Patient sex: M
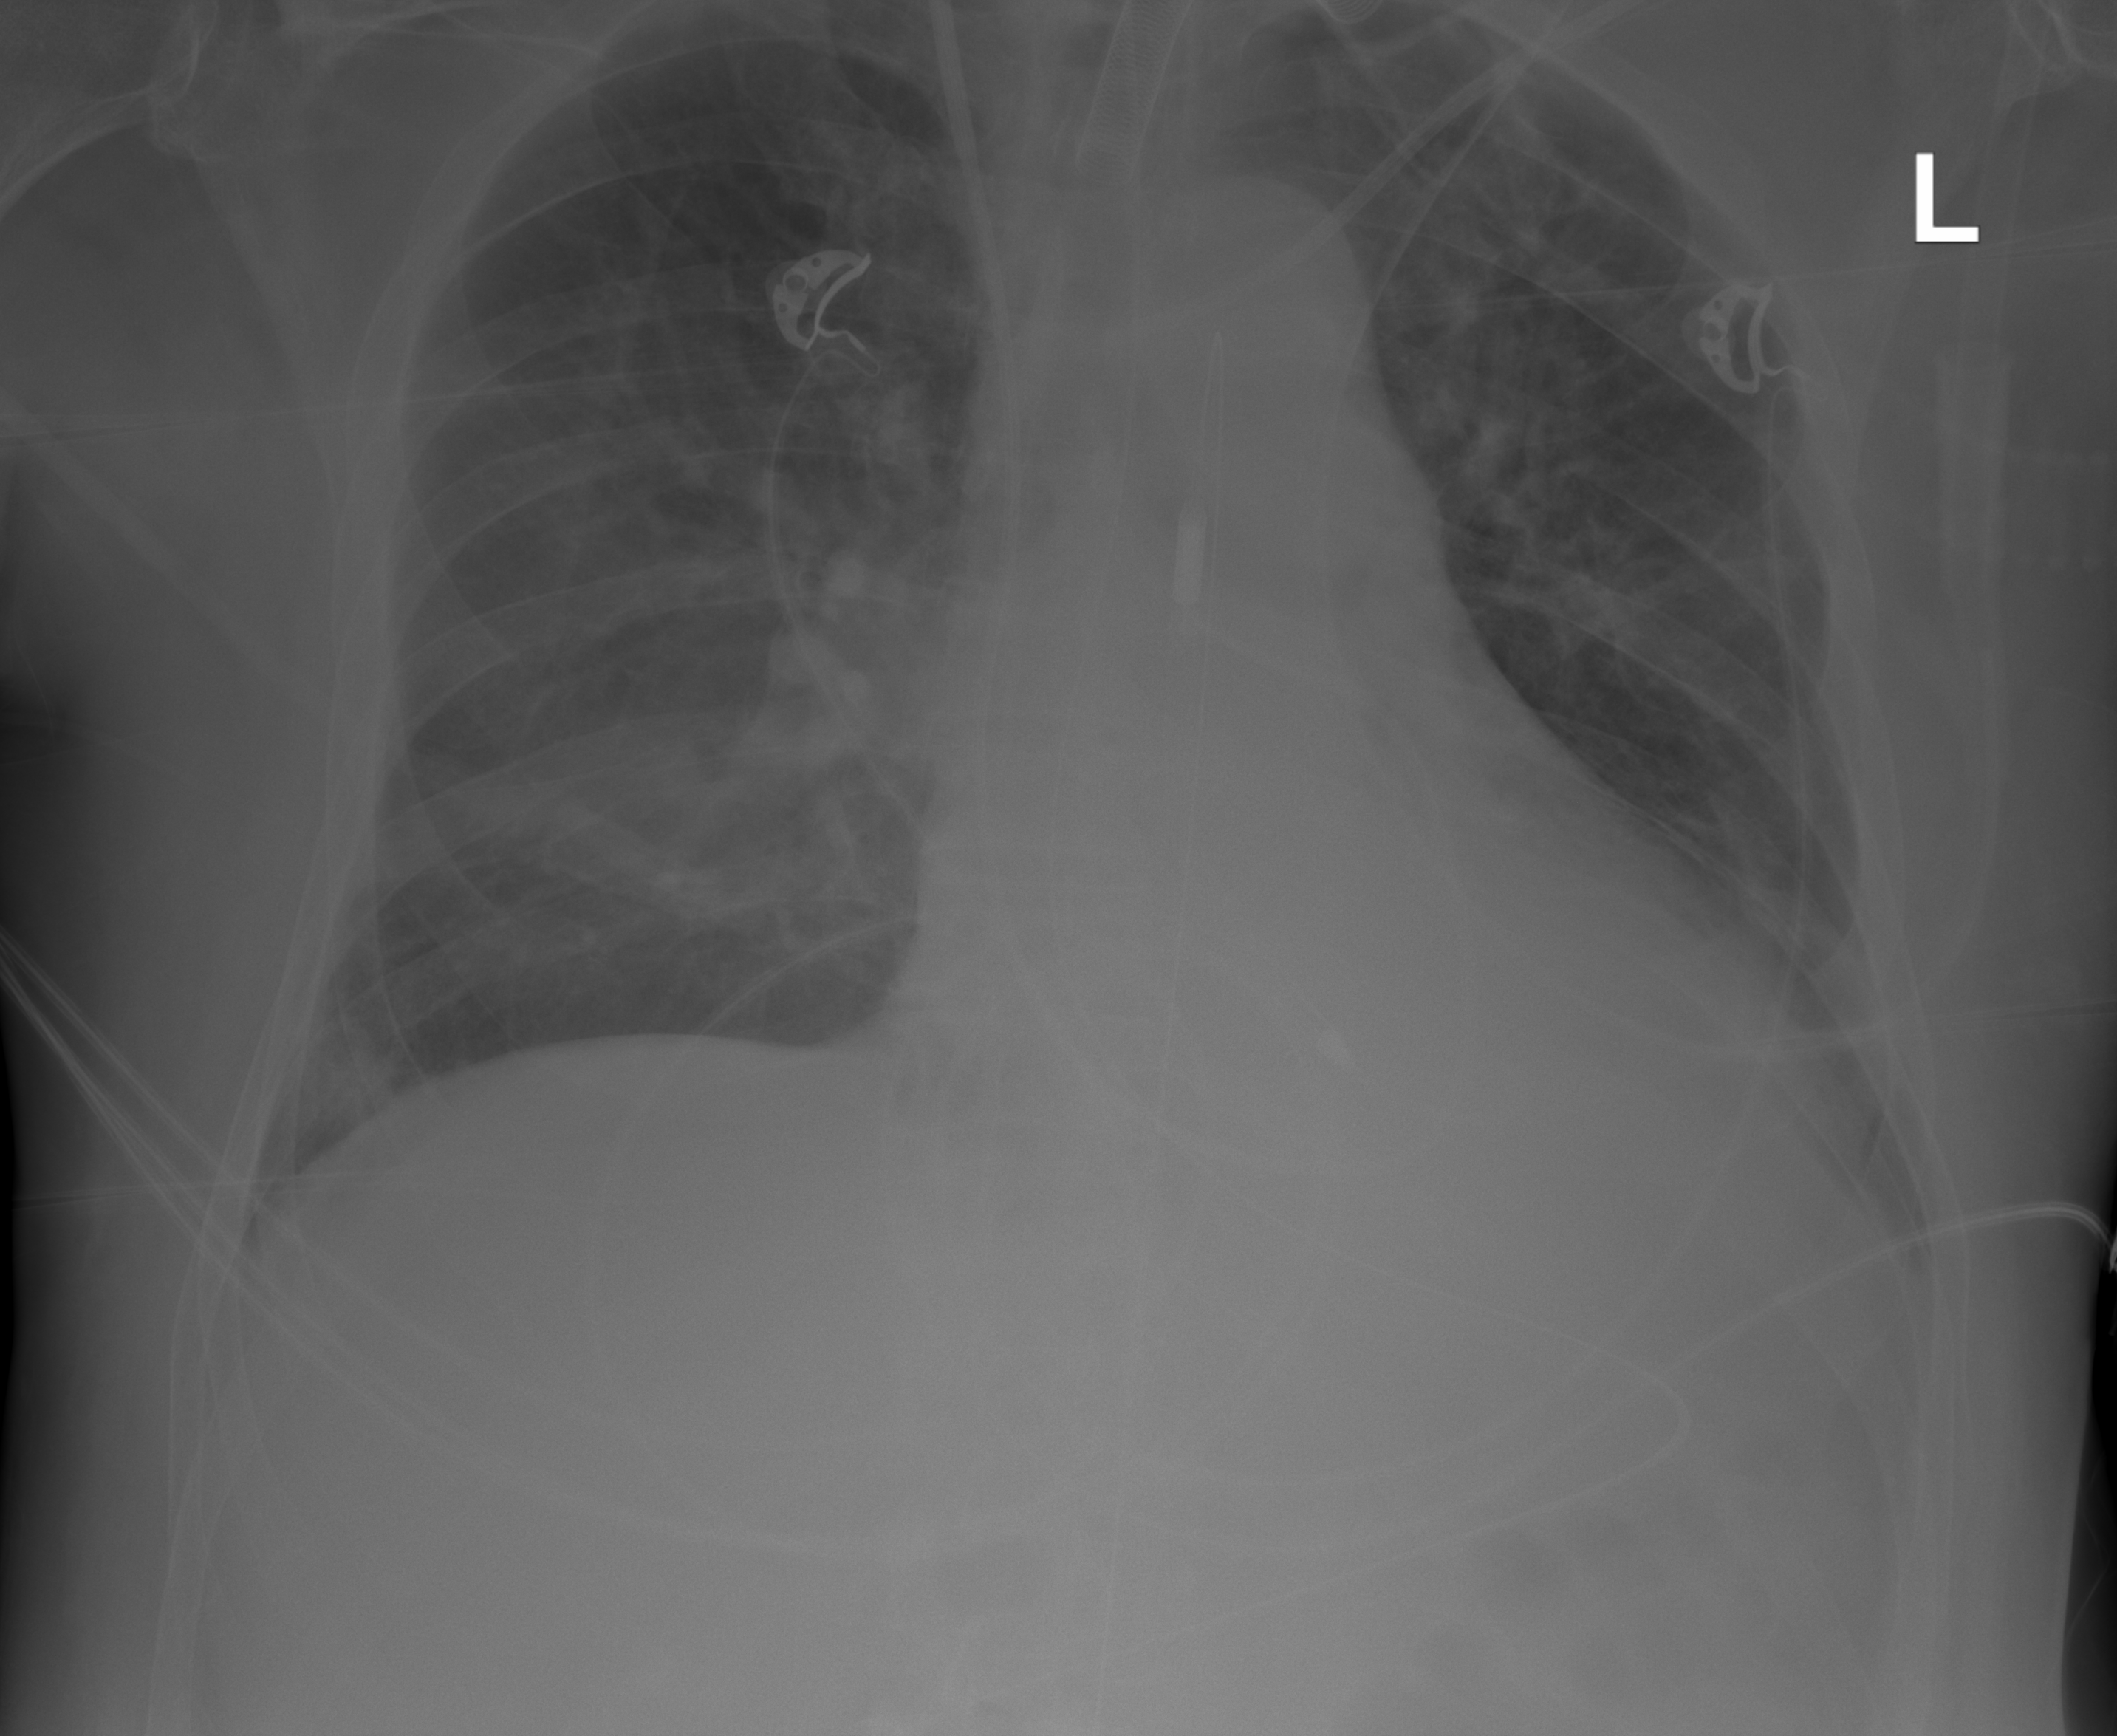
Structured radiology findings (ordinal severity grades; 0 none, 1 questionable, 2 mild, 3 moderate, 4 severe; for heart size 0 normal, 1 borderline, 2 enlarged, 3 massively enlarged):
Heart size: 1
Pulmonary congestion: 2
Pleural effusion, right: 0
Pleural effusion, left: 2
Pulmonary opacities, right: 0
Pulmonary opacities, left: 0
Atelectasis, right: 2
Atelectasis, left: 2